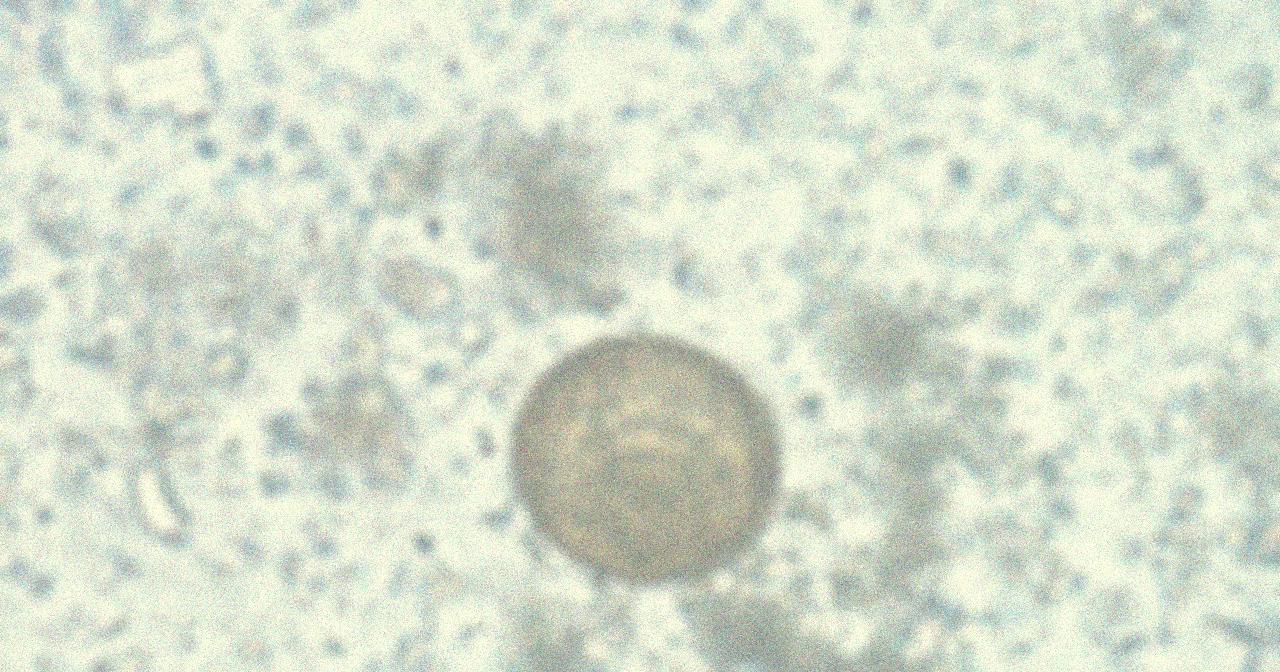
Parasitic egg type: Hymenolepis diminuta